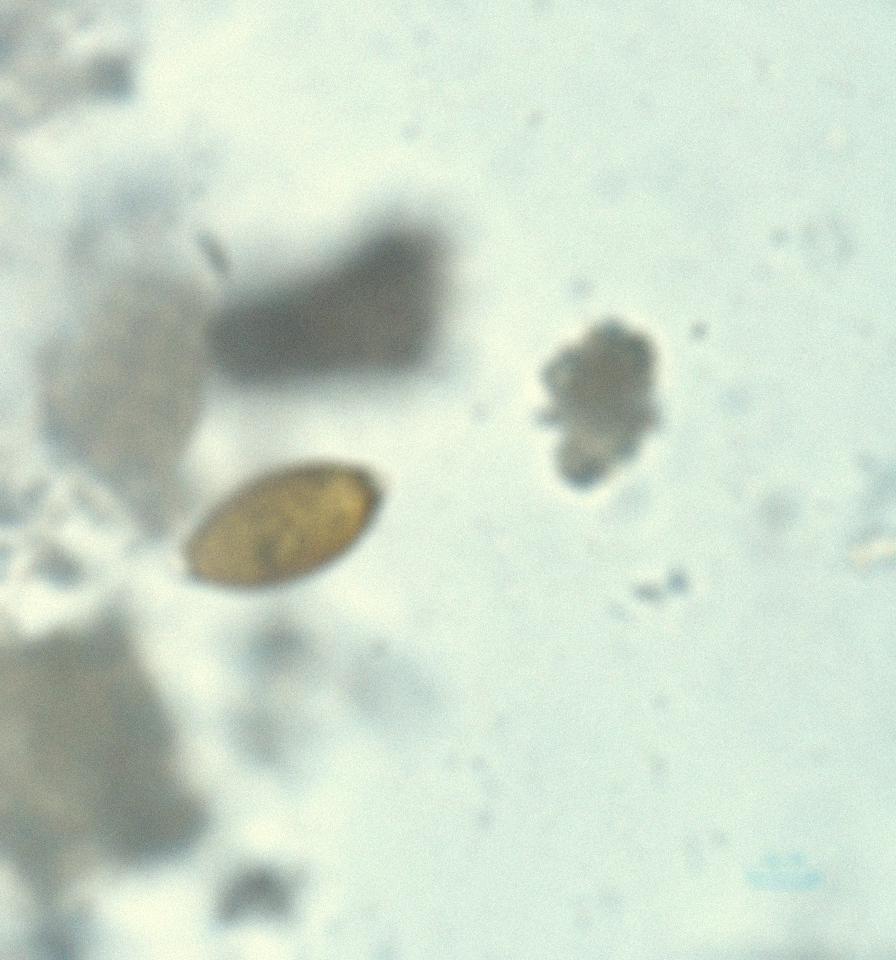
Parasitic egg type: Trichuris trichiura